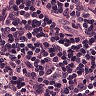
Metastatic tissue present: no